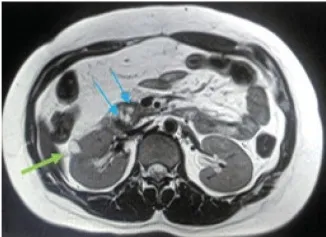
Magnetic resonance imaging of the patient. (E) T1-weighted image of the abdomen. A renal cyst and multiple pancreatic cysts are shown.
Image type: radiology (mri)